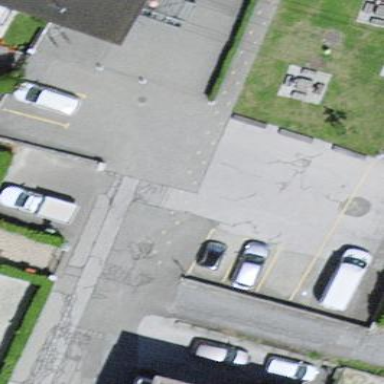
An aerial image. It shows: Square.